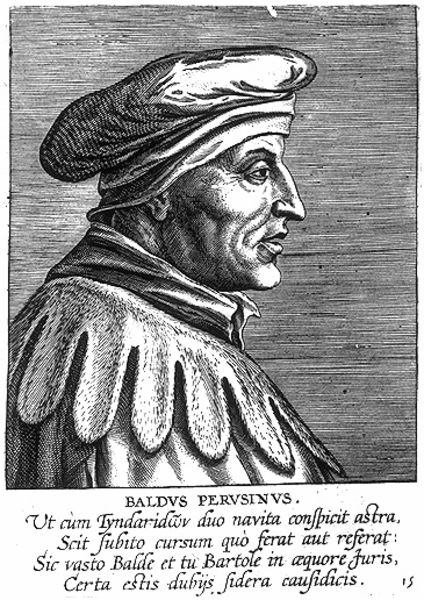
Titel: Bildnis des Petrus Baldus de Ubaldis
Künstler: Philipp Galle
Institution: (Seriendruck)
Schlagwörter: kopf, mann, schatten, umhang, weiß, grau, hintergrund, hut, licht, mund, nase, ohr, profil, schwarz, stirn, zeichnung, alt, kappe, mütze, augen, falten, hermelin, kragen, mensch, pelz, rahmen, bild, bildnis, hals, herr, portrait, porträt, auge, gewand, mantel, kind, bruststück, gotik, kinn, lippen, ohren, rechts, renaissance, schulter, schultern, fell, kopfbedeckung, holzschnitt, schrift, wangen, grafik, graphik, spitz, inschrift, wange, revers, offen, buch, druck, schraffur, radierung, stich, müze, seite, schwarzweiß, text, beschriftung, bildniss, pelzkragen, runzeln, dante, geöffnet, sprechend, kupferstich, latein, lateinisch, hinetrgrund, humanist, lid, seriendruck, mütz, porfil, jochbein, baldus, buch seite, perusinus, schrifdt, 15, seitansicht, baldvs, holzschniztt